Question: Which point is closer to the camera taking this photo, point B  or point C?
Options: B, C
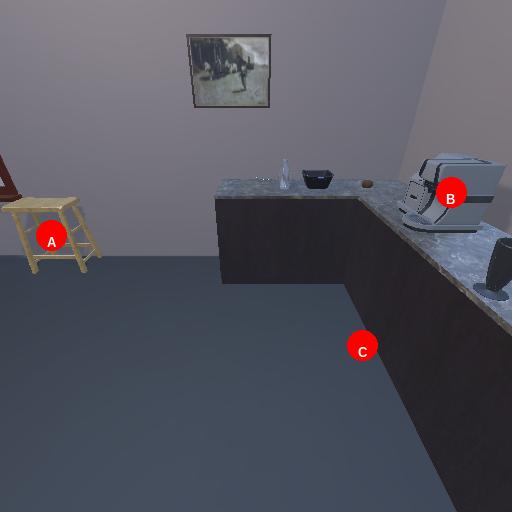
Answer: B